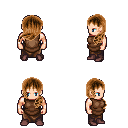
a pixel art fantasy rpg character, male body template, human, light skin, brown tunic, robe skirt, brown left-swept hairstyle, maroon shoes, four views (front, back, left, right), 2x2 character sprite sheet, small pixel art, hard edges, no anti-aliasing